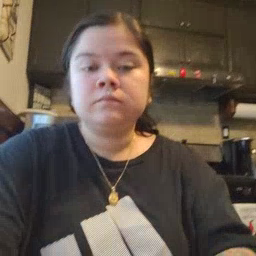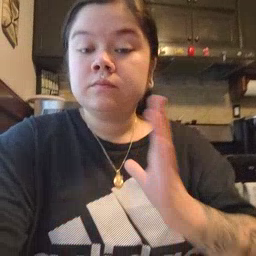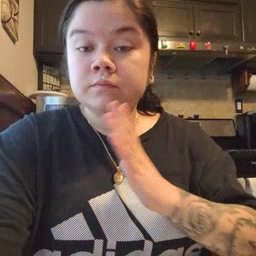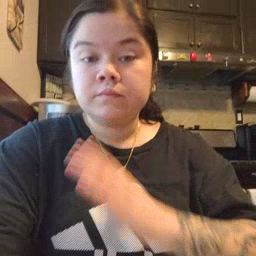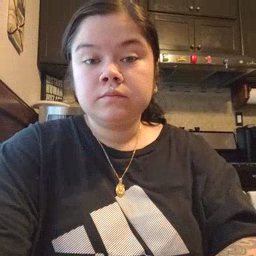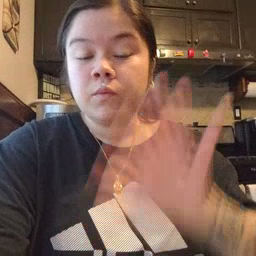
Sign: fine